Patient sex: F
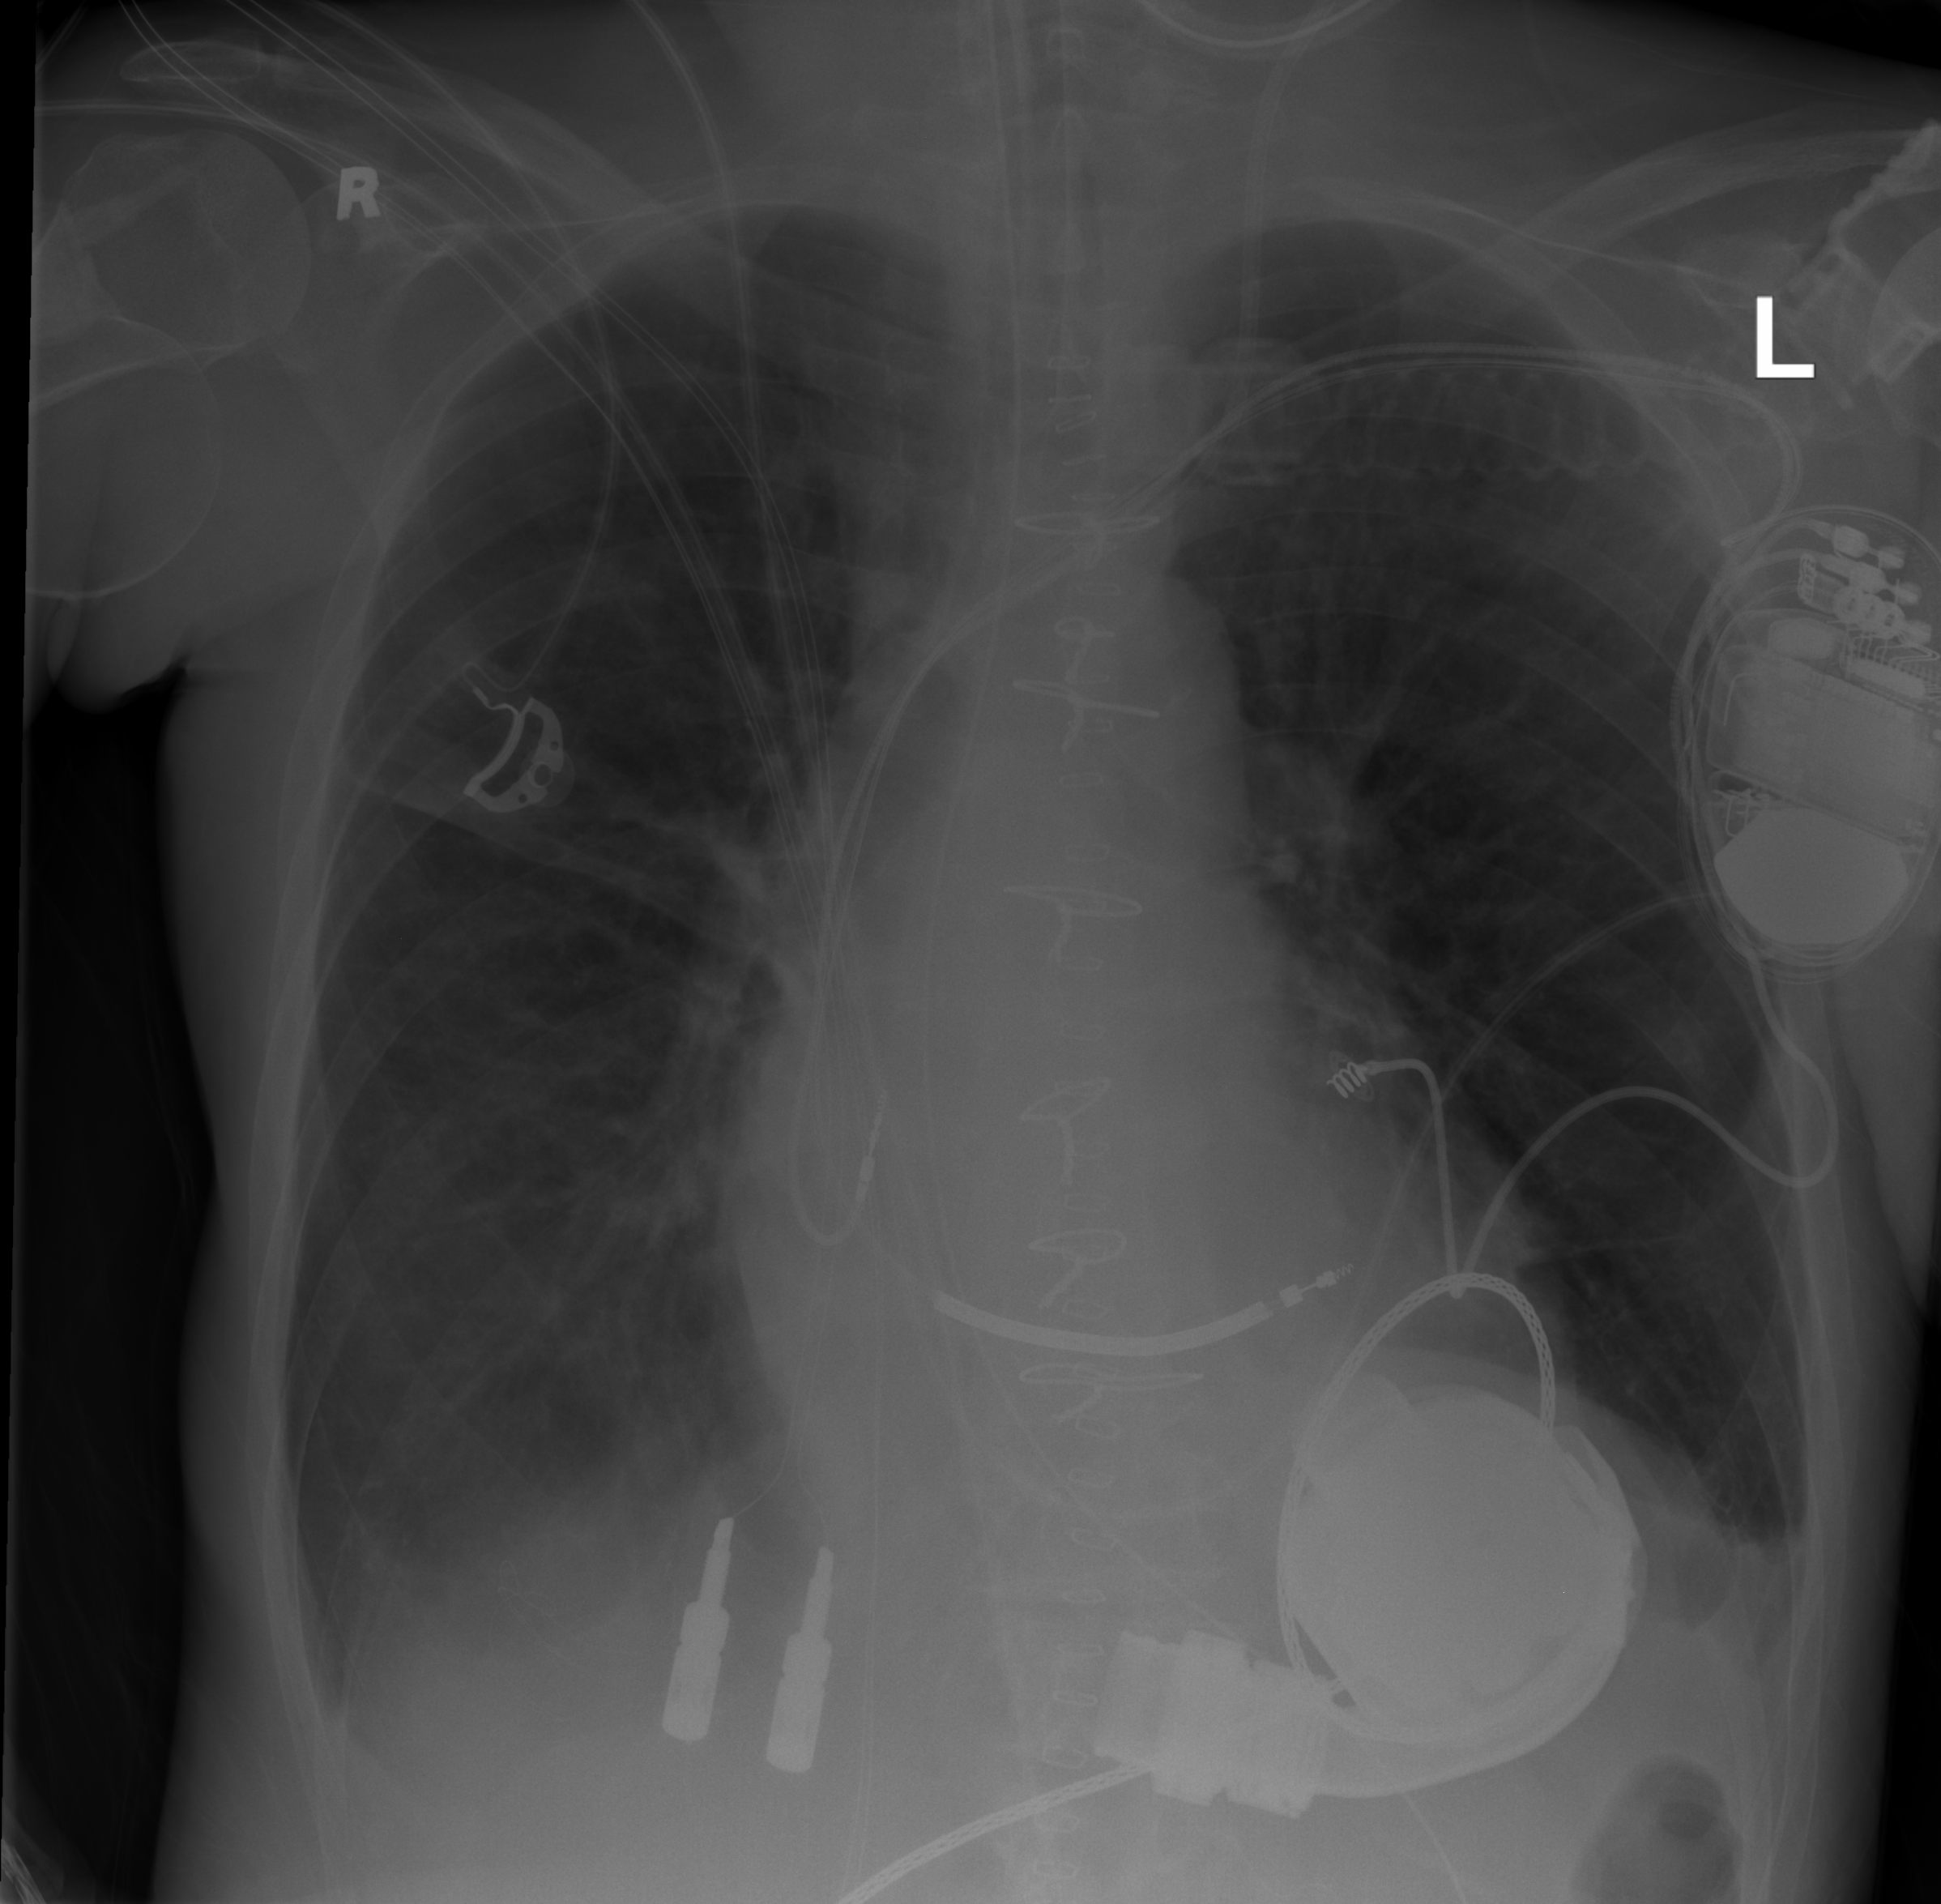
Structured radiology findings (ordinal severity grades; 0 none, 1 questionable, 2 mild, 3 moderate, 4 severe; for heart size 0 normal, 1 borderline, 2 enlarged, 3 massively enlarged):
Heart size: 2
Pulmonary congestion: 0
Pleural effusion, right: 2
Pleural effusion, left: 2
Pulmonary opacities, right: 0
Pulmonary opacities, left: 0
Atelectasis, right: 2
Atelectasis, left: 2